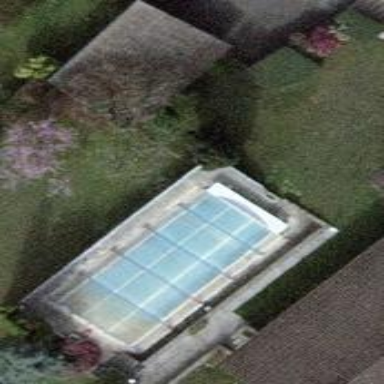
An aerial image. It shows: Swimming pool located in leisure land.